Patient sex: M
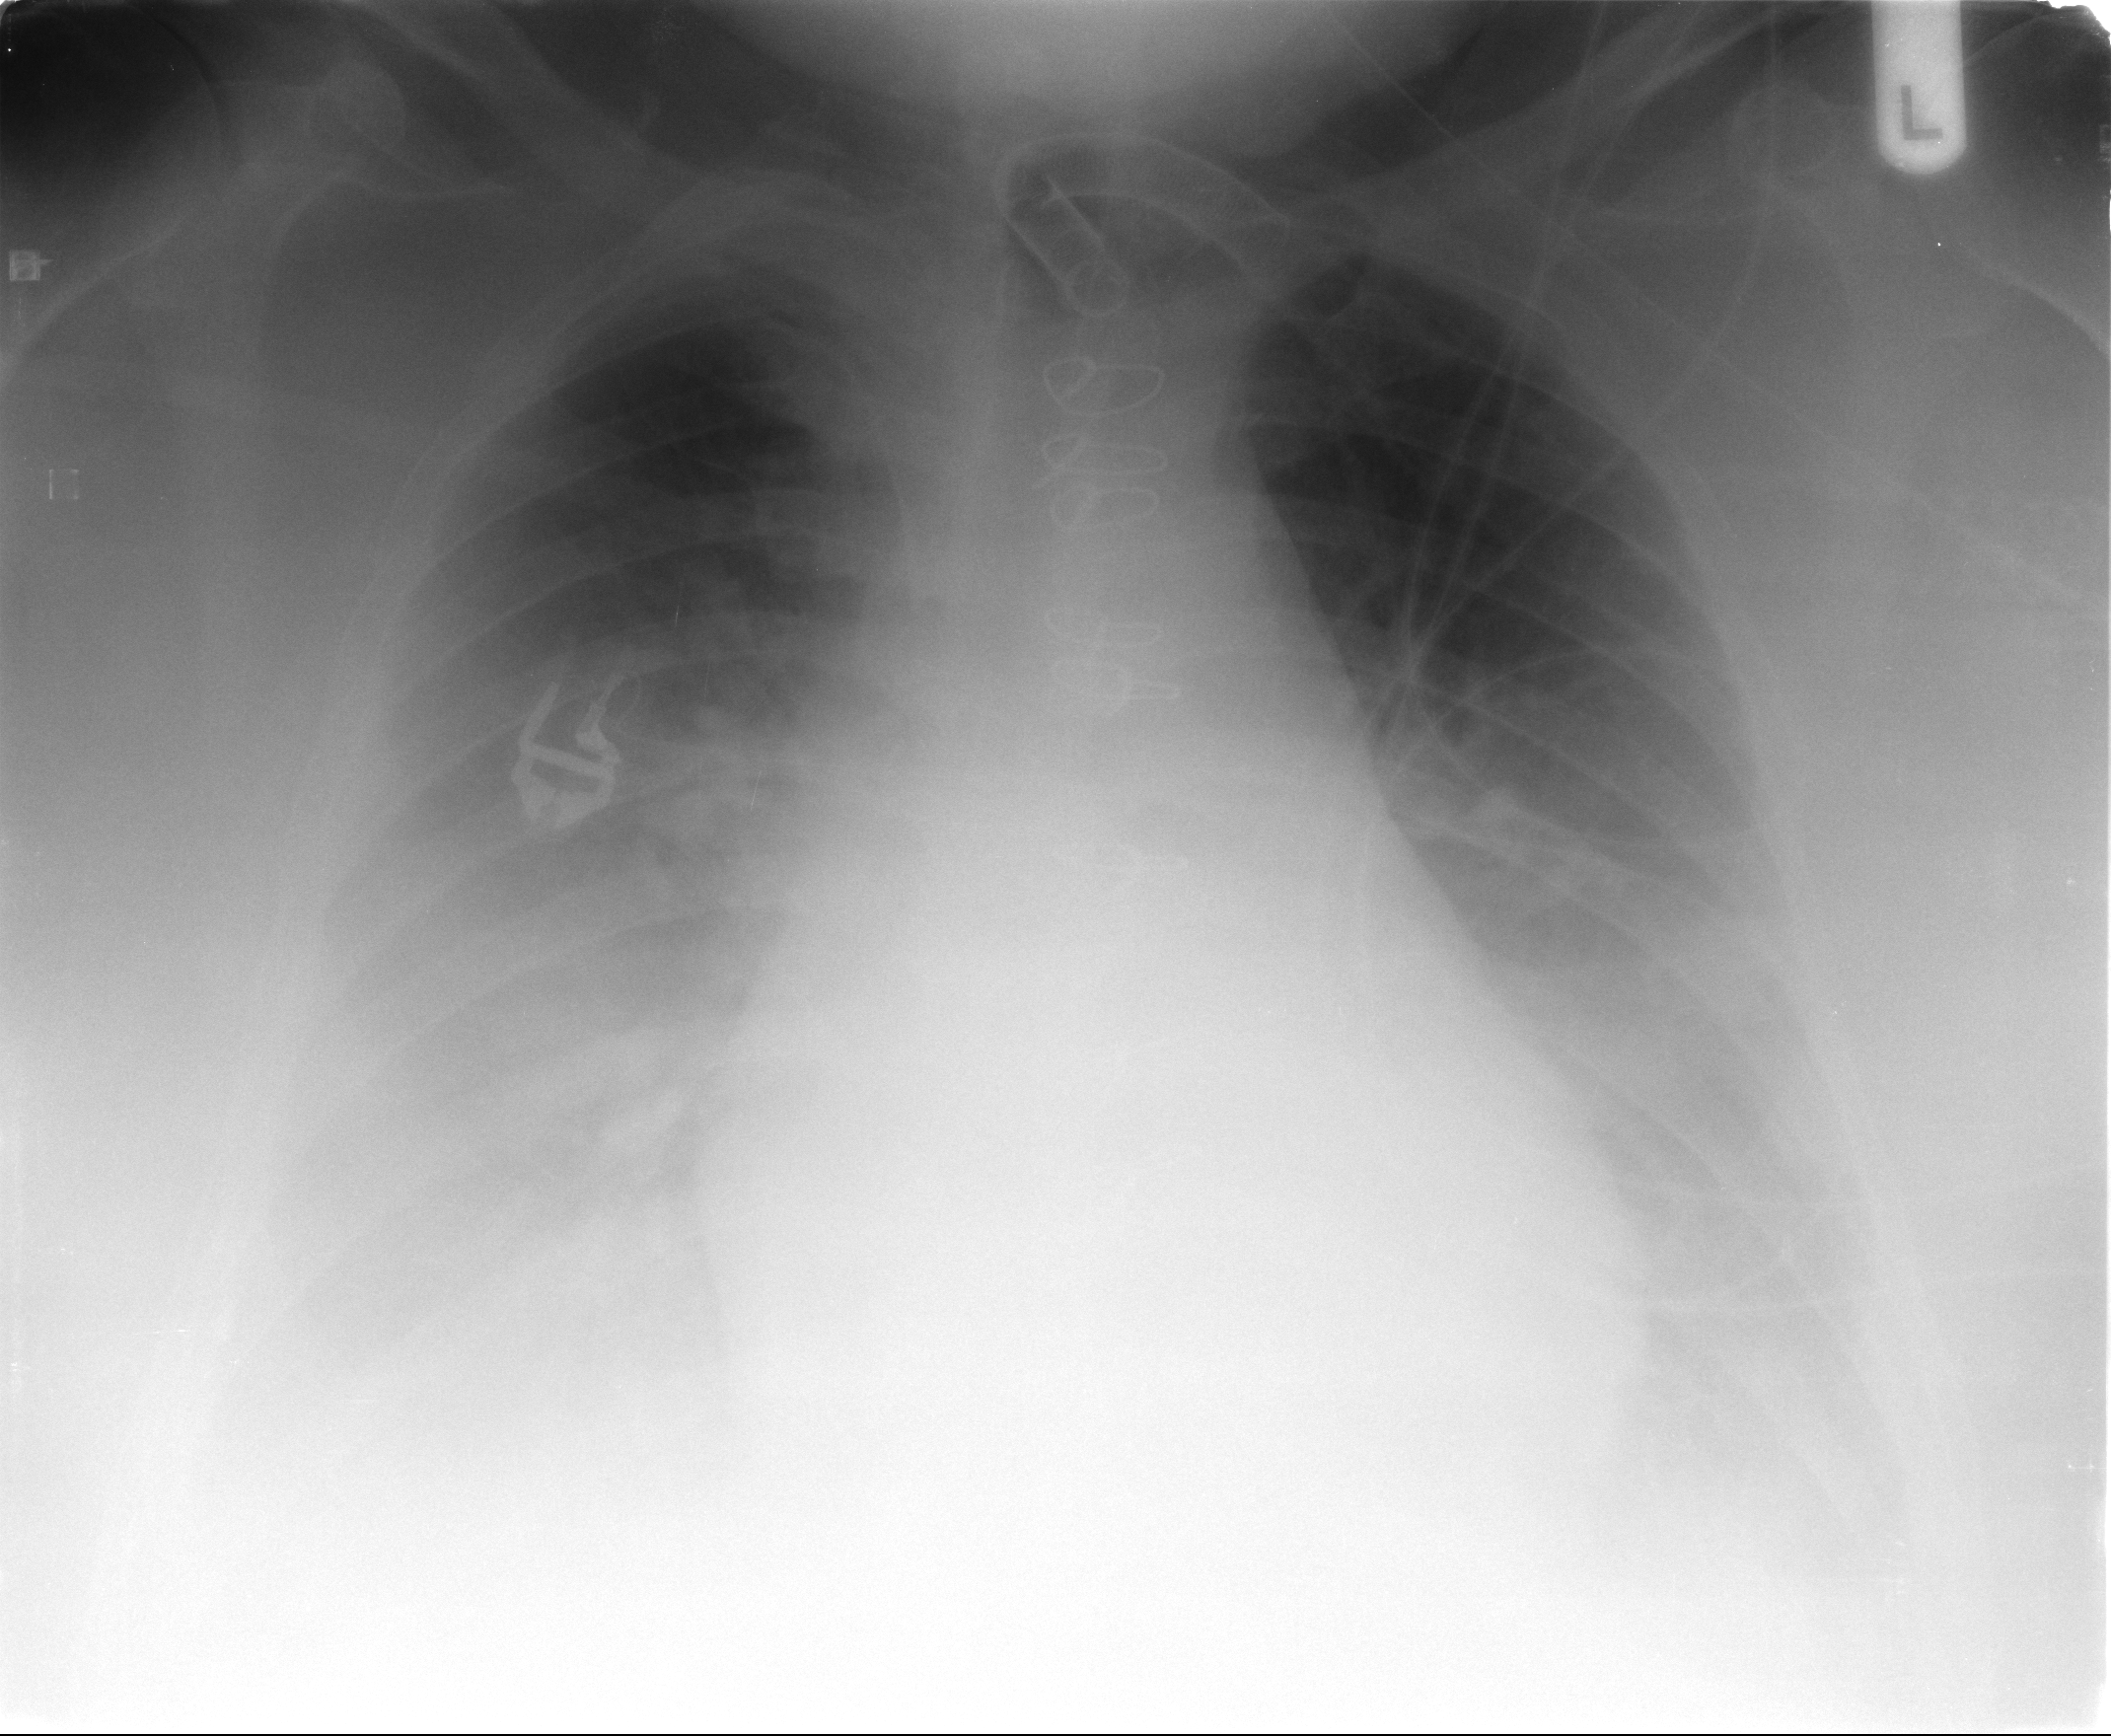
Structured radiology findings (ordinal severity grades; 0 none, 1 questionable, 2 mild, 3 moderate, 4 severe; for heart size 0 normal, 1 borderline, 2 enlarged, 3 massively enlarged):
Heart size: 2
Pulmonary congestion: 2
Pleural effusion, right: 4
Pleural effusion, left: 3
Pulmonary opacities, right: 0
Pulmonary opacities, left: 0
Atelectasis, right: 3
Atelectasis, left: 2